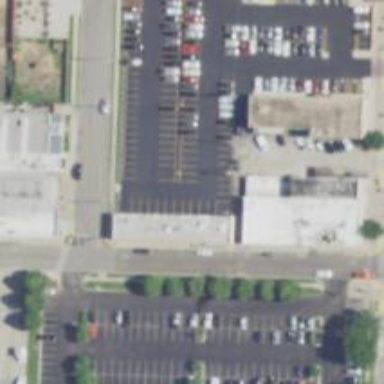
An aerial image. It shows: Parking area with surface.